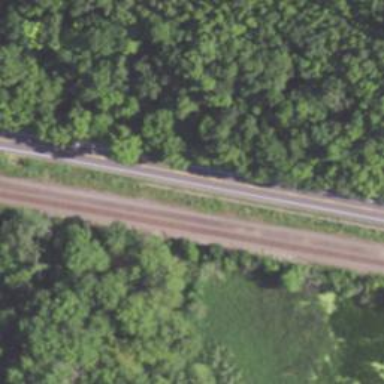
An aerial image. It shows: Railroad crossover.